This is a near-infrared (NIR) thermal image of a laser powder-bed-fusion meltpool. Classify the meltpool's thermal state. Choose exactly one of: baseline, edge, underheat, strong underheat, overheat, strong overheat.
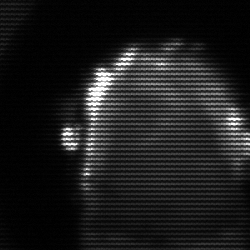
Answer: baseline